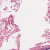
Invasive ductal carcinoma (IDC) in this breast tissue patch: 0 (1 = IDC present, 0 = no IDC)